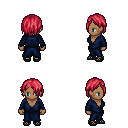
a pixel art fantasy rpg character, female body template, human, dark skin, blue robe, white pants, ruby red bangs hairstyle, ghillies, four views (front, back, left, right), 2x2 character sprite sheet, small pixel art, hard edges, no anti-aliasing